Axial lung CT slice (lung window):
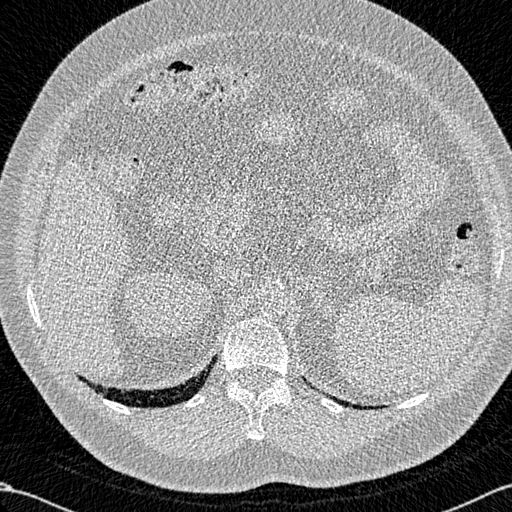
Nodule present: no